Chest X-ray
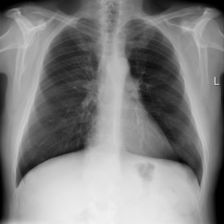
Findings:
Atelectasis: negative
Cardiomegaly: negative
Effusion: negative
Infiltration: negative
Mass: negative
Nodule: negative
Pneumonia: negative
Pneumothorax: negative
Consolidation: negative
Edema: negative
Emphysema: negative
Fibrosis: negative
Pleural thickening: negative
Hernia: negative